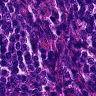
Metastatic tissue present: no